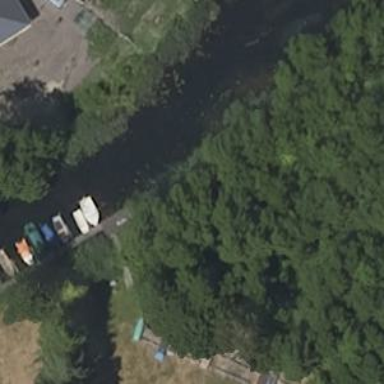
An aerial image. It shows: Canal.